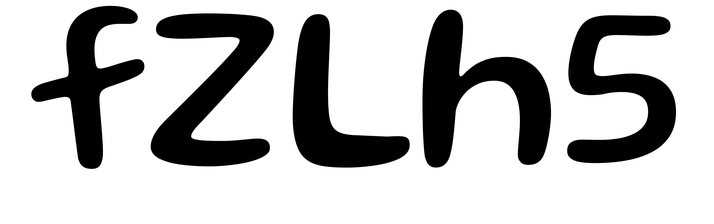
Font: Gluten_Regular